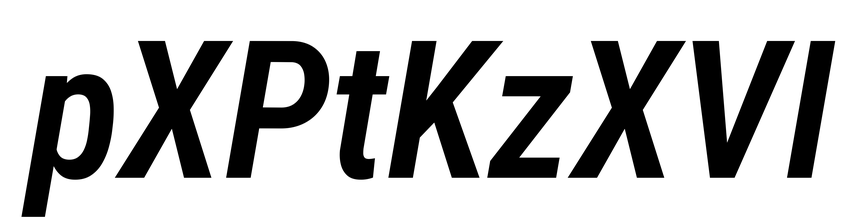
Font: Roboto-Italic_Condensed_SemiBold_Italic